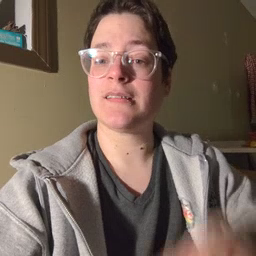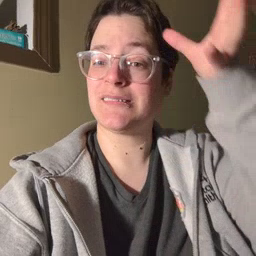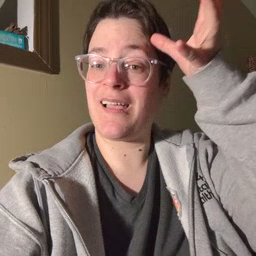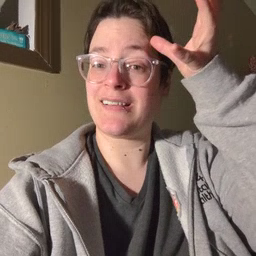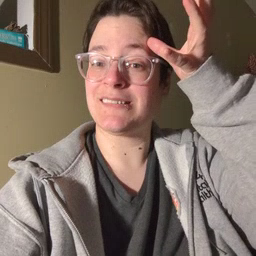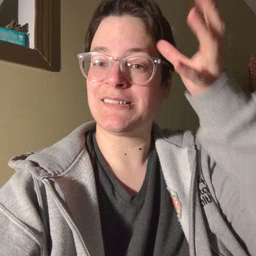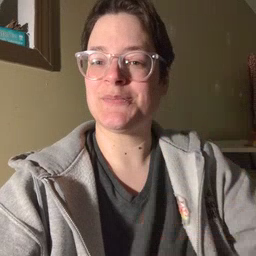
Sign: dad